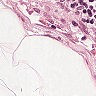
Metastatic tissue present: no